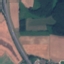
Label: Highway